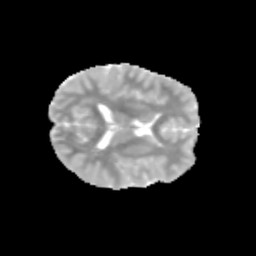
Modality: MD
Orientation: axial
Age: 10
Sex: male
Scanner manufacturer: siemens
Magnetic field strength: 3 T
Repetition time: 3.8 s
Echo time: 0.07 s